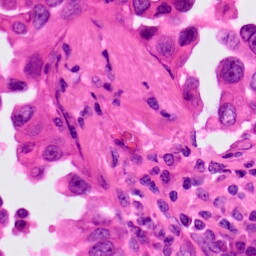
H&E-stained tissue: Lung